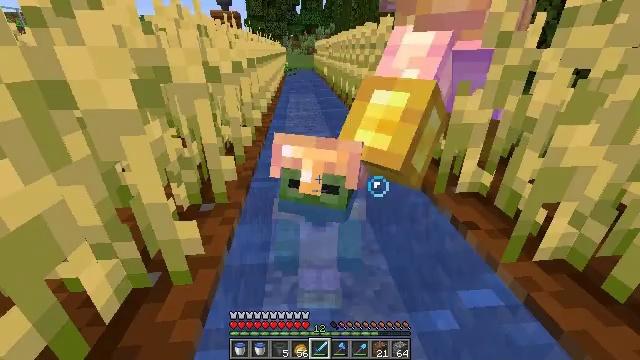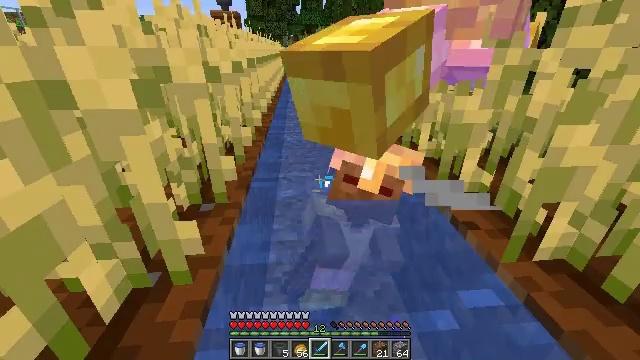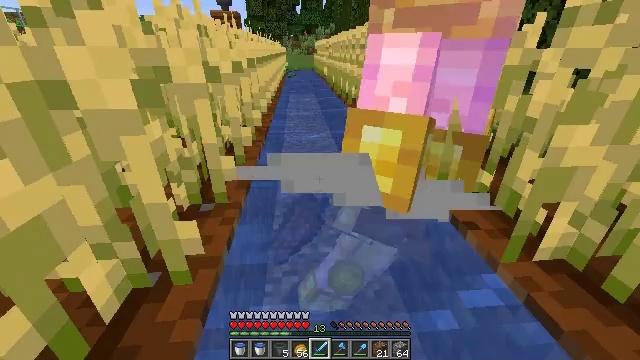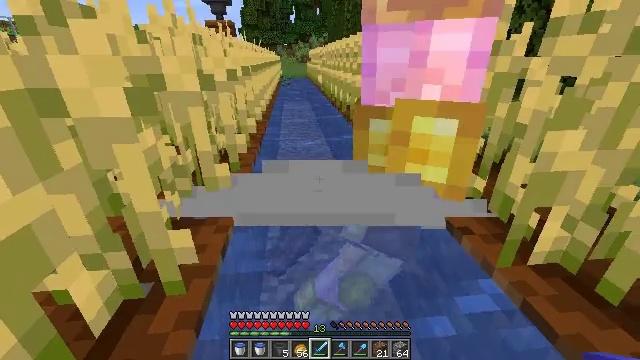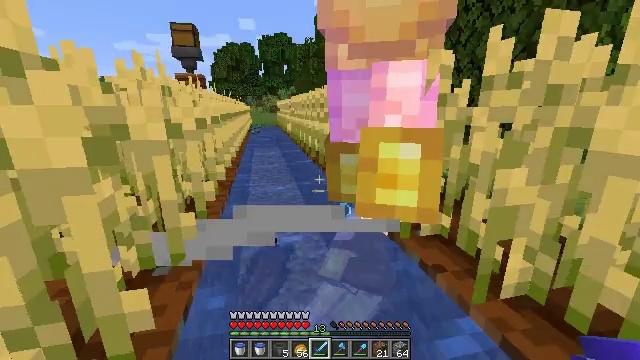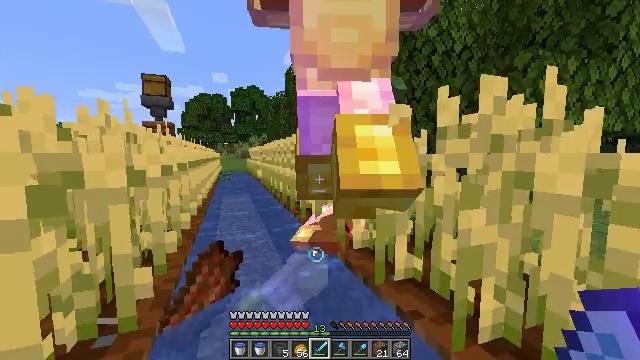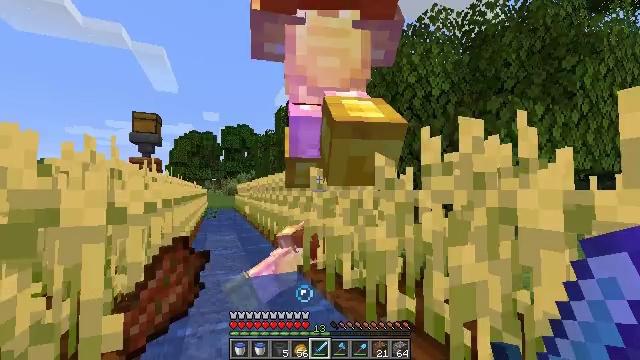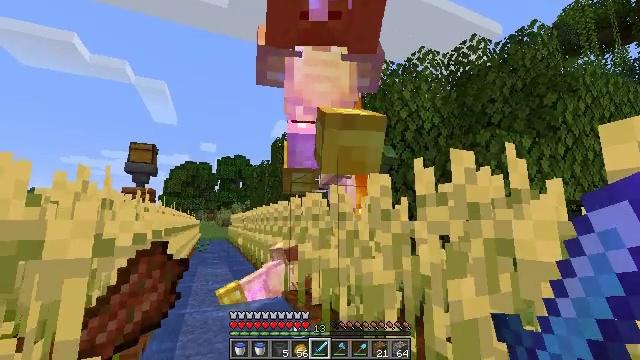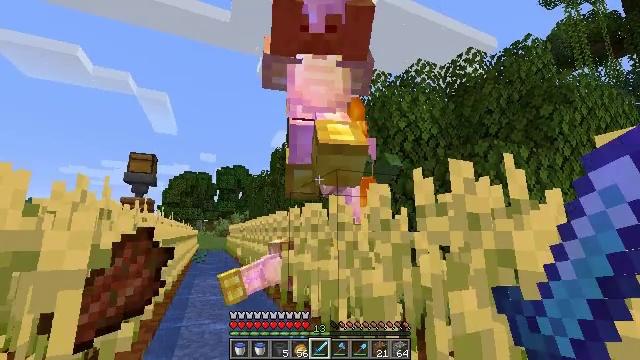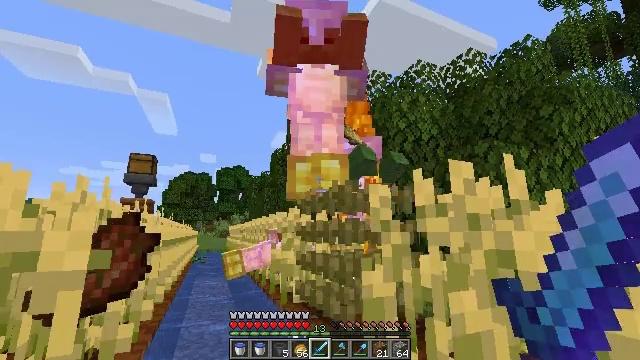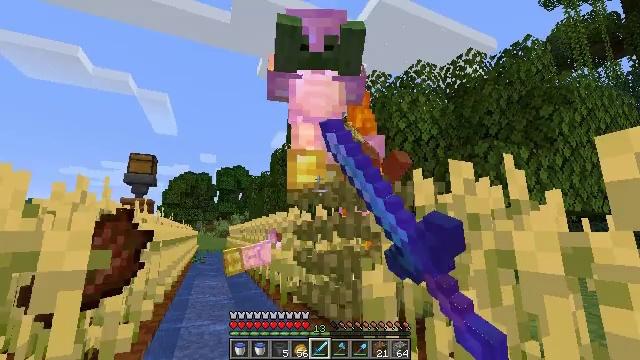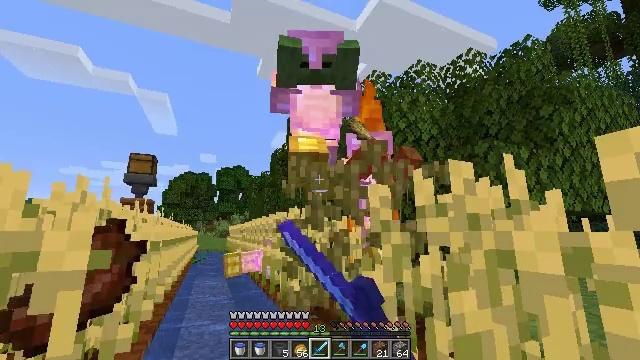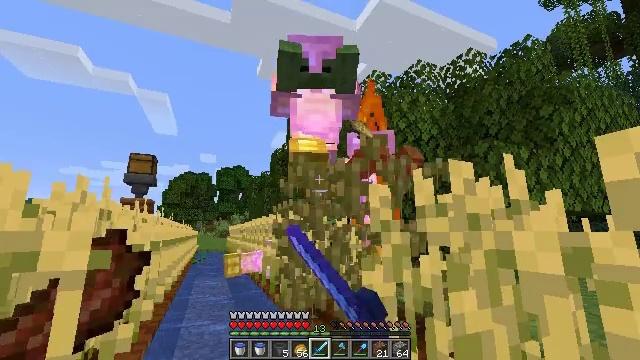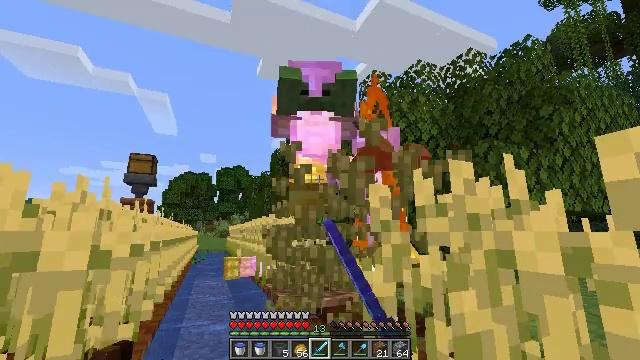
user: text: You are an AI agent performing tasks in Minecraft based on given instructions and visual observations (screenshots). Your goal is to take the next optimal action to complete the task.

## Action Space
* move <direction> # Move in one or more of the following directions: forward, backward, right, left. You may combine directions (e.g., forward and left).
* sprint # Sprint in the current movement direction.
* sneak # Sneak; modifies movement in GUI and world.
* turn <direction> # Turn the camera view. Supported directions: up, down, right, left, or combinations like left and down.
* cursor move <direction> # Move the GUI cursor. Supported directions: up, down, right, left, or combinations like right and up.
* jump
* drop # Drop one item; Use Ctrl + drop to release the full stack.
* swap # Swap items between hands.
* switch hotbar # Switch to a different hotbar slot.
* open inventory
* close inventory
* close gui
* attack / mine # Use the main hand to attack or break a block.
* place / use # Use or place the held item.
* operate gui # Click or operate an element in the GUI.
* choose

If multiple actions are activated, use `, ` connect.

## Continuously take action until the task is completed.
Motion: motion action
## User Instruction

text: Harvest wheat from the field.
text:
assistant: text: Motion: attack / mine
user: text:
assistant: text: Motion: no_op
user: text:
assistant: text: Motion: turn right and up
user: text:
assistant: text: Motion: turn right and up
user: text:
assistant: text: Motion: turn right and up
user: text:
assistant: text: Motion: turn right and up
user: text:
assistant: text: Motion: turn right and up
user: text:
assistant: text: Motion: turn up
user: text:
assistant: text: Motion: attack / mine
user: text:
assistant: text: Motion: attack / mine
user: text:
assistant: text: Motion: attack / mine
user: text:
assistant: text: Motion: attack / mine
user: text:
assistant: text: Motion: attack / mine
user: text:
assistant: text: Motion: no_op